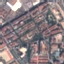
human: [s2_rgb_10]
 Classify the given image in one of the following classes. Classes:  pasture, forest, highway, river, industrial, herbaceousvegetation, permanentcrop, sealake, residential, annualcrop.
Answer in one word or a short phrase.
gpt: Residential